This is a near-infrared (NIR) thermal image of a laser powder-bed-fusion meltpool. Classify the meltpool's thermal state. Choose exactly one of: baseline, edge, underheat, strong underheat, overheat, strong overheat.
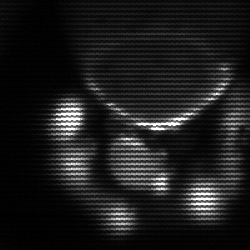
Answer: edge